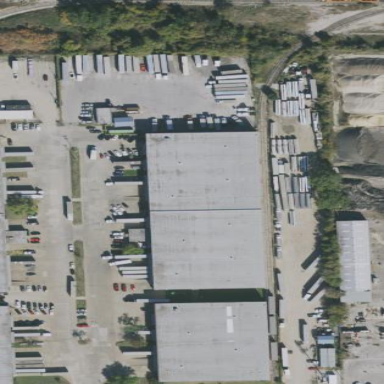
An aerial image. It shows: Warehouse.